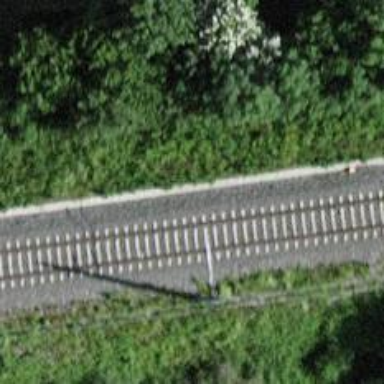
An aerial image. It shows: Railway signal.